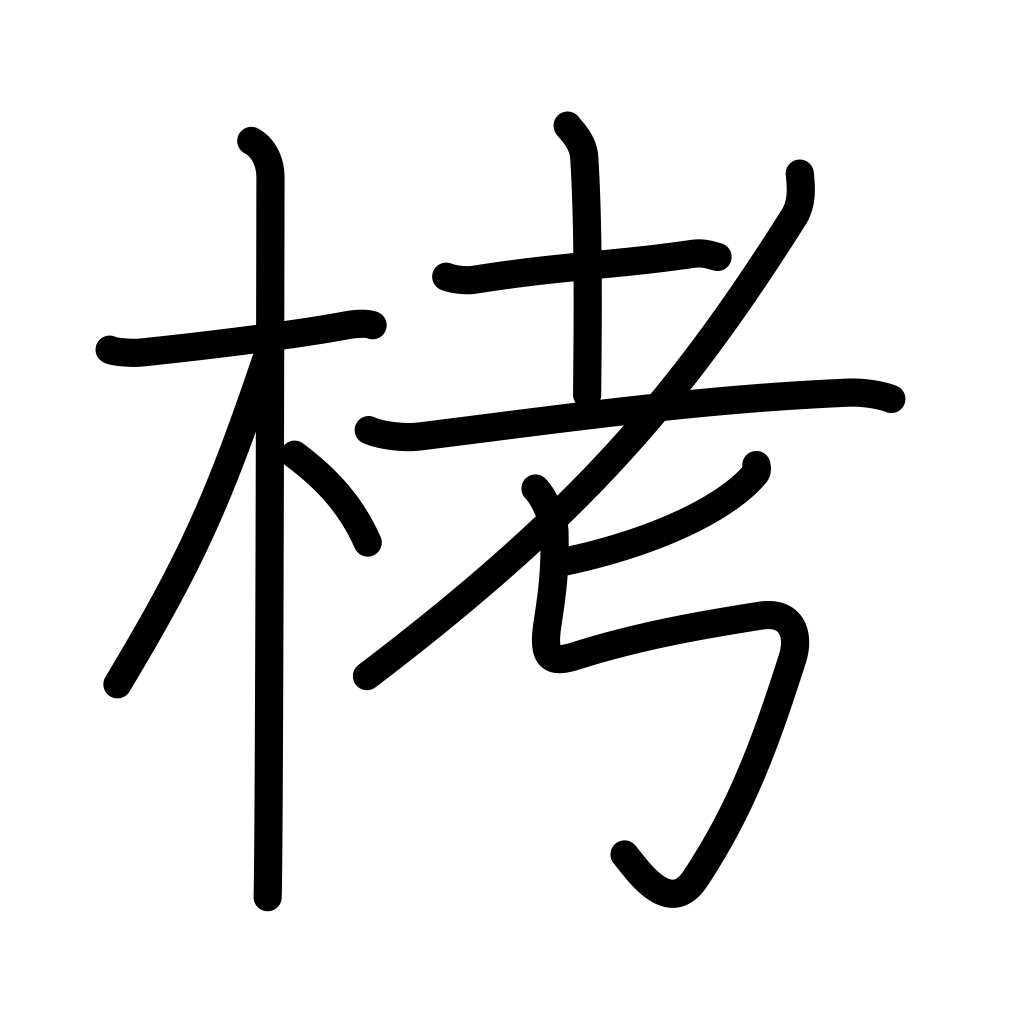
Meaning: sumac, cloth woven from tree fibres